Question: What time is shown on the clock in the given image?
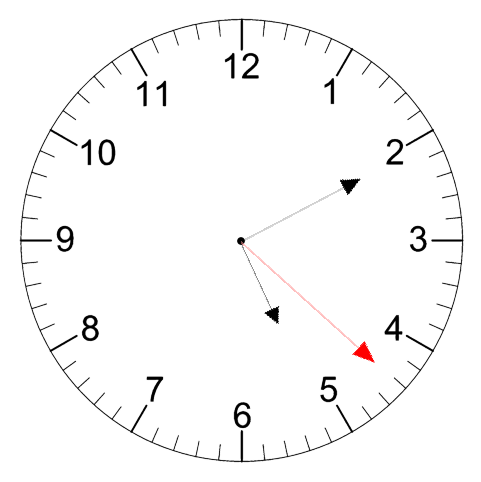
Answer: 05:10:22